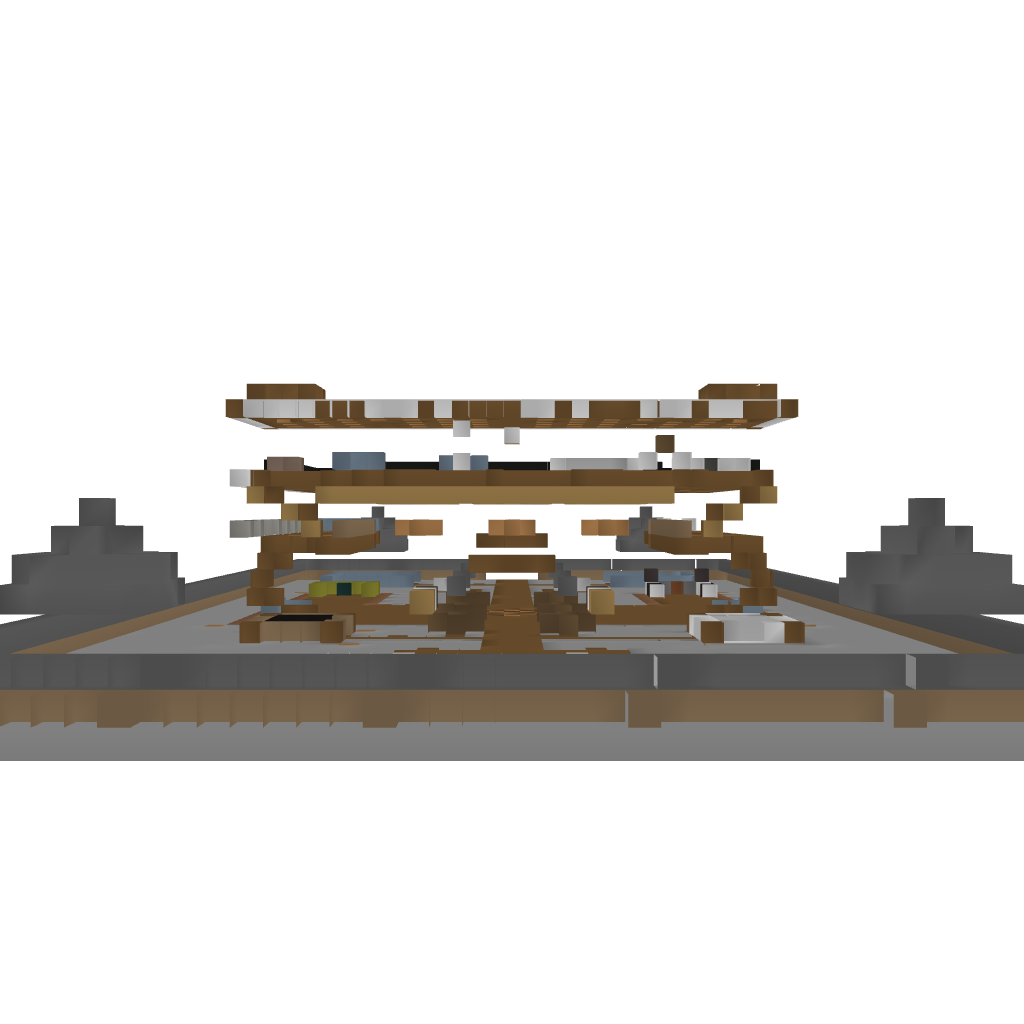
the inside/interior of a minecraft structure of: Iron Mansion